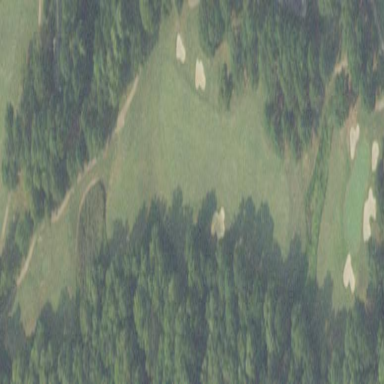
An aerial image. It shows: Area with grass used as rough in golf course.